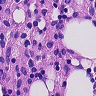
Metastatic tissue present: no